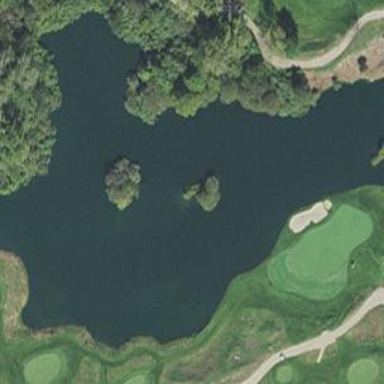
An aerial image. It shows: Picturesque scene of golf course with lateral water hazard.